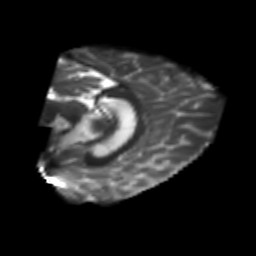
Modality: T2w
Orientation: sagittal
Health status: healthy
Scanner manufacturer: philips
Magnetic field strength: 3 T
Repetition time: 6.964 s
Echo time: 0.092 s